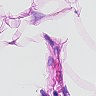
Metastatic tissue present: no